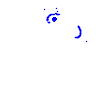
Particle: electron